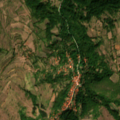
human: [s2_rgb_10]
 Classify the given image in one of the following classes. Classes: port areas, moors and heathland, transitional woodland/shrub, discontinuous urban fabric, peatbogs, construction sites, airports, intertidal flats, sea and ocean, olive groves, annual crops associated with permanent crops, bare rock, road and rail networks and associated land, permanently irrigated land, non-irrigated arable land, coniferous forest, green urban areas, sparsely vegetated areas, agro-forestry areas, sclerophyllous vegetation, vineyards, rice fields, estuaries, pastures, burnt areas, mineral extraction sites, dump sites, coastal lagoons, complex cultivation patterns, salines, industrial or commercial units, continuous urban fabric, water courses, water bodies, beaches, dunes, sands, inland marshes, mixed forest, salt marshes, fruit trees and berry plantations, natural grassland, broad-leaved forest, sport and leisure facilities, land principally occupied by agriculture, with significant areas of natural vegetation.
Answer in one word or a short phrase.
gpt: complex cultivation patterns, land principally occupied by agriculture, with significant areas of natural vegetation, broad-leaved forest, transitional woodland/shrub